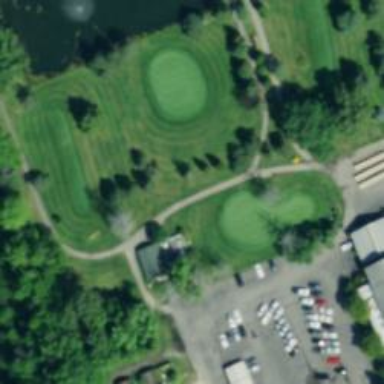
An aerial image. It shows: Path used for both walking and golf.